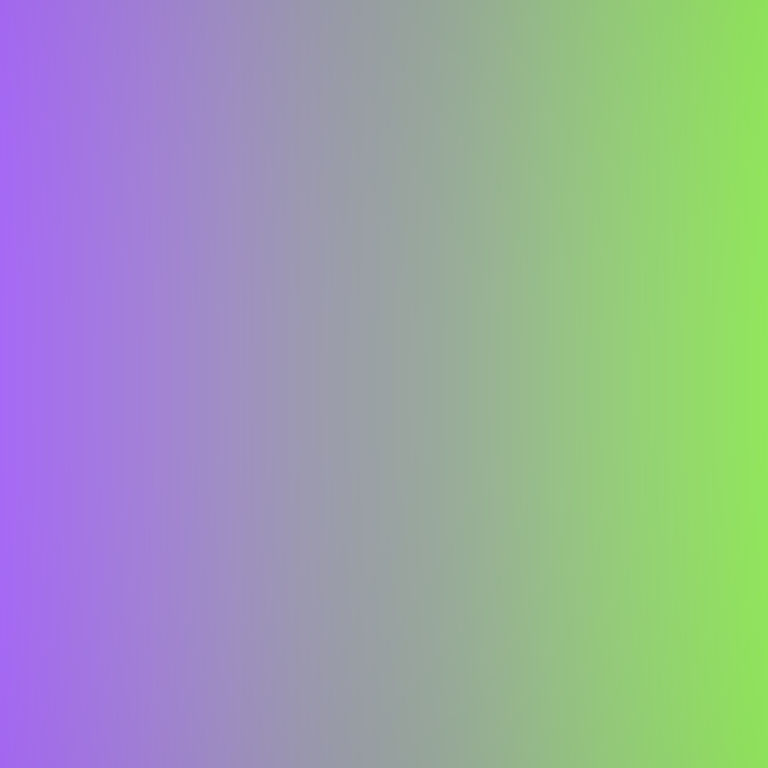
Abstract light effect, smooth gradient from violet to lime green, calm atmosphere, soft glow, no room, no furniture, no objects.